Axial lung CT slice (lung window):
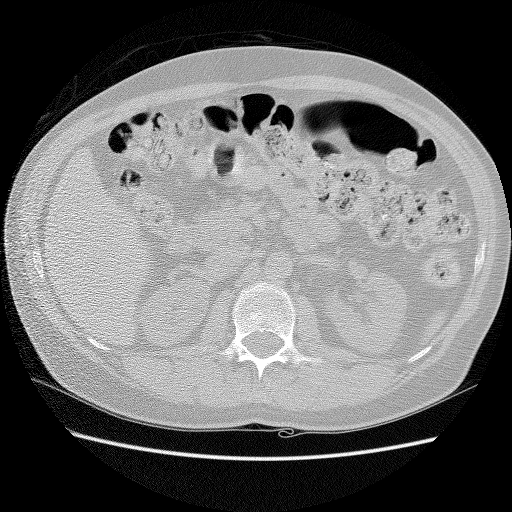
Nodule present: no